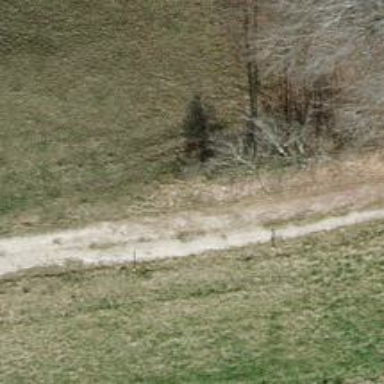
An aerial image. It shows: Track road with grade3 tracktype.